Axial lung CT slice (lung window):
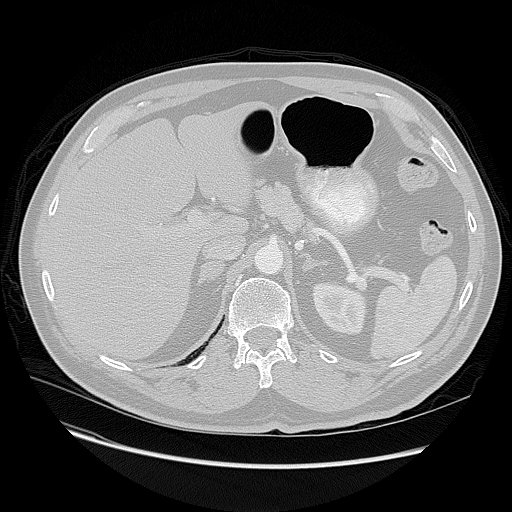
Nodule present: no